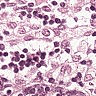
Metastatic tissue present: no